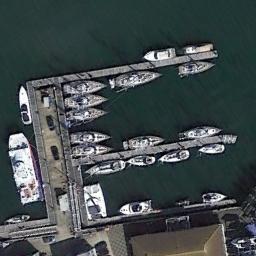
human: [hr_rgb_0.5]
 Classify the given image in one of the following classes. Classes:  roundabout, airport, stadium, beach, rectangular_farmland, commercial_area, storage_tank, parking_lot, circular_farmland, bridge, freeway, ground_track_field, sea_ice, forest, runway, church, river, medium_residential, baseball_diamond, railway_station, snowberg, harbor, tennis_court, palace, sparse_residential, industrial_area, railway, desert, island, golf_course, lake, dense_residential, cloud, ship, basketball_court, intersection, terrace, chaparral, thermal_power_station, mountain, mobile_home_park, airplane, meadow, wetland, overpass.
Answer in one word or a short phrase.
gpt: harbor